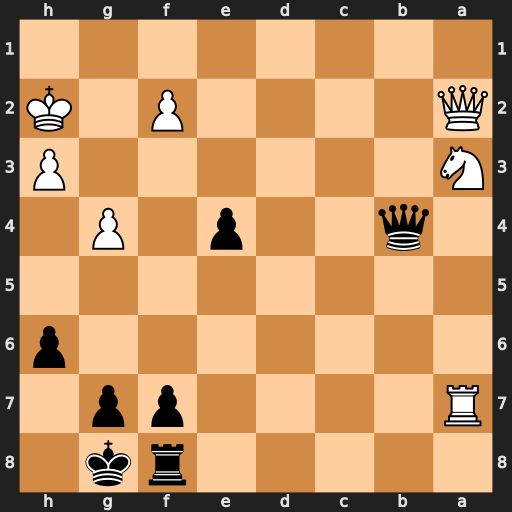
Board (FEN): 5rk1/R4pp1/7p/8/1q2p1P1/N6P/Q4P1K/8
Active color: b
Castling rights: -
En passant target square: -
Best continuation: Qb8+ Kg2 Qxa7